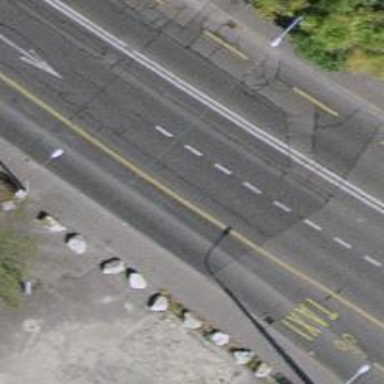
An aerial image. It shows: Asphalt sidewalk leading to public transport platform. This platform is used for trolleybuses.